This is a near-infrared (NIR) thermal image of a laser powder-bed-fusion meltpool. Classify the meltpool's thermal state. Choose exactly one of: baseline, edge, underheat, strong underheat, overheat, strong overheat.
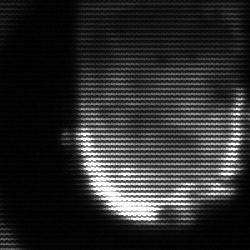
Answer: baseline